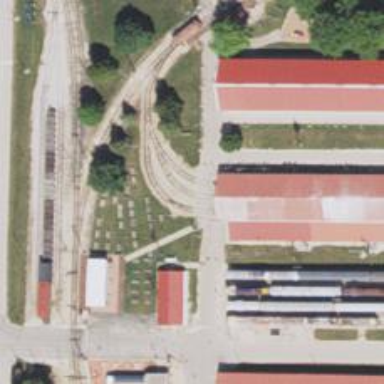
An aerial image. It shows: Preserved railway yard with electrified contact lines for trains.